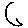
Label: moon